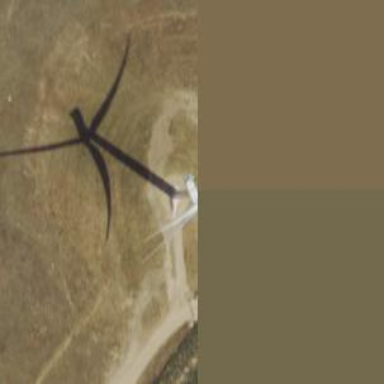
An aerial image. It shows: Wind turbine generator made by Vestas. The generator utilizes wind as its power source and belongs to the horizontal axis type.